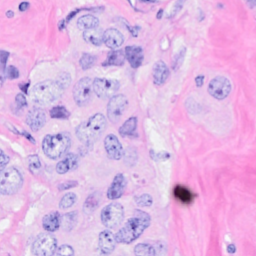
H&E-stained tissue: Breast